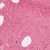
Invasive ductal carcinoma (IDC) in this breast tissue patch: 0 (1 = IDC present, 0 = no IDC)